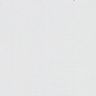
Metastatic tissue present: no